Question: I have produced a report where the user will need to view financial years data.
So for example April 2010 - March 2011 will have one years data however if the user selects this as in my image, data for January, February, March in 2010 will be brought as well as January, Febrary and March 2011, when I dont want the Jan,Feb,Mar for 2010 as the financial year begins in April.
I therfore need to be able select a data range using parameters to stop bringing data through that I didnt ask for.
Can anyone advise me how to do this?

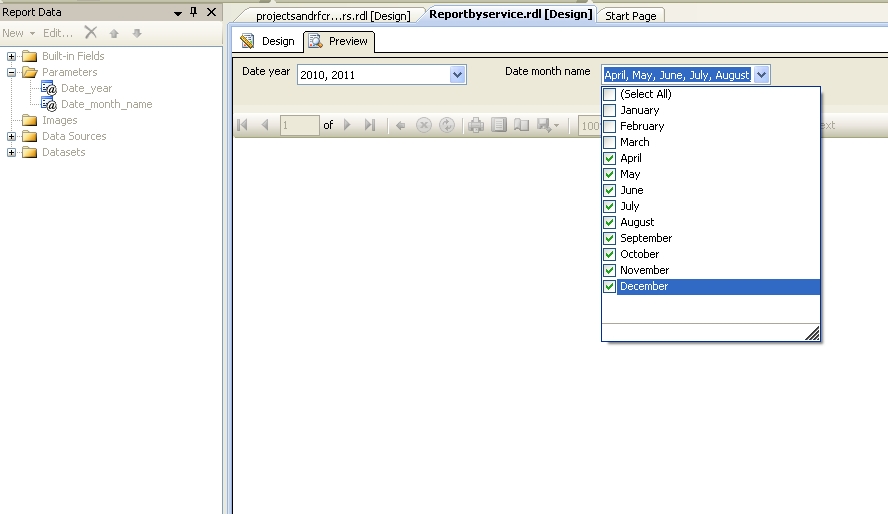
Answer: You can build a month-year key to use instead of your ad-hoc year and month parameters. You can then display it for example as YYYY/MM - so that you can select 2010/04 through 2011/03.
Another option would be to have from month (with year) to month (with year).
Yet another option would be to have a year, month, and number-of-months, selecting 2010, 04, then 12 for number-of-months.
Your two parameters aren't aware of eachother in the way that you want it to be.